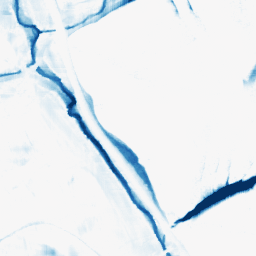
Category: morphological
Decomposition family: morphological_rect
Decomposition parameters: operation: closing
width: 20
height: 20
Upsampling method: sinc_hamming
Upsampling parameters: scale: 2
kernel_size: 16
Upsampling scale: 2